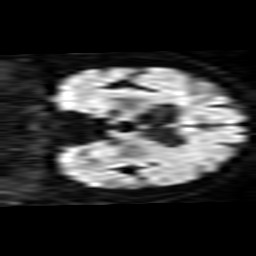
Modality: TRACE
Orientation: coronal
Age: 76
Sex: male
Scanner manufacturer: philips
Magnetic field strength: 1.5 T
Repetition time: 4.78 s
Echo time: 0.07794 s